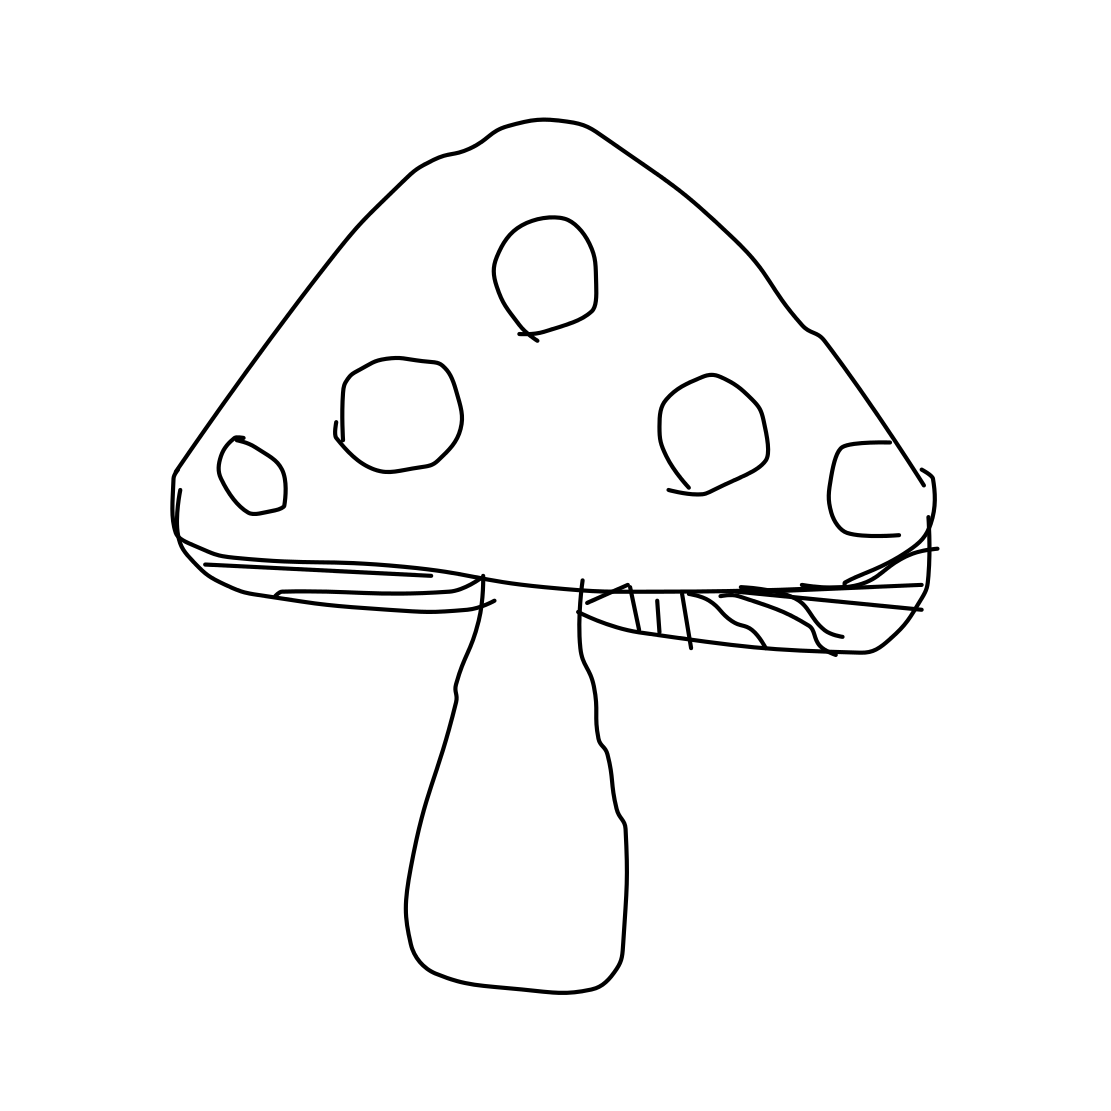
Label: mushroom